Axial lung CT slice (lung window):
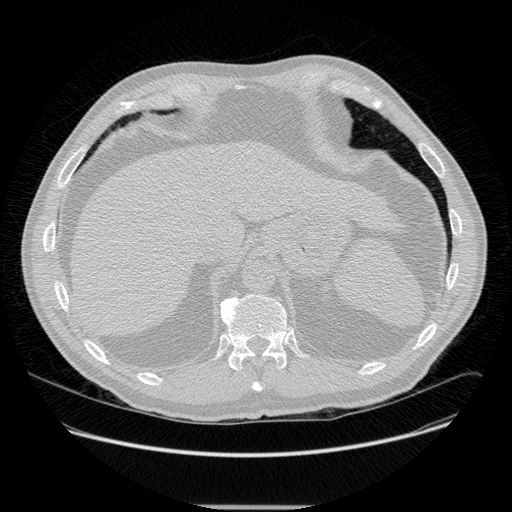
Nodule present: no